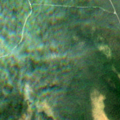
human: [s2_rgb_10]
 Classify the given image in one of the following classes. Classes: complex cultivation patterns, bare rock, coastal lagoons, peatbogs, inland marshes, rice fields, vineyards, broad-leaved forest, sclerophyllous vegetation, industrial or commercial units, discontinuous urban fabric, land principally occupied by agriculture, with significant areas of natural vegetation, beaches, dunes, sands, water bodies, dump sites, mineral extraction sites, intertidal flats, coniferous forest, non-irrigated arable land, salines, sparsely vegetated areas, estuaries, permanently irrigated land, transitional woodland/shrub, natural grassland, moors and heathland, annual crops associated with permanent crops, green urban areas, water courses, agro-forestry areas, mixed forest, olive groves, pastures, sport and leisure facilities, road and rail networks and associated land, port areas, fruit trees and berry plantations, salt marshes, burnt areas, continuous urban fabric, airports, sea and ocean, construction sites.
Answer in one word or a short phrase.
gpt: coniferous forest, mixed forest